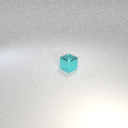
small cyan metal cube